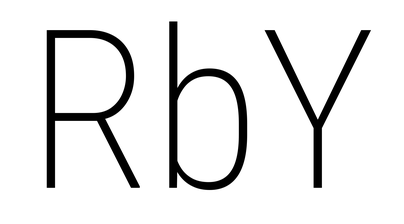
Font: Roboto_Condensed_ExtraLight